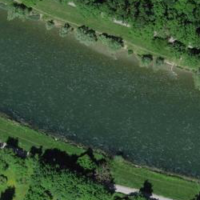
EUNIS habitat code: 53
Species observed at this site:
Salvia pratensis